Field crop: tomato
Growth stage: 2
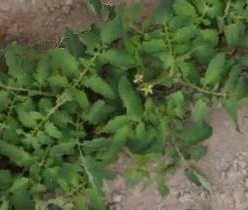
Species: tomato